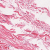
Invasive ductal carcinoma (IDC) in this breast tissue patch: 0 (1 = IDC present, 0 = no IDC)